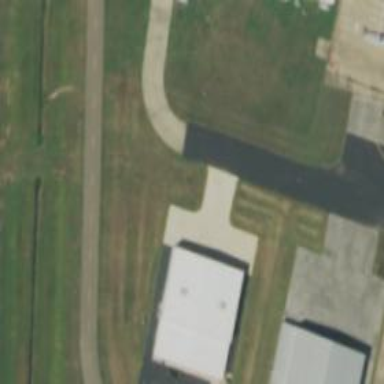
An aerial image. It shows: View of taxiway at the airport.